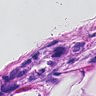
Metastatic tissue present: yes